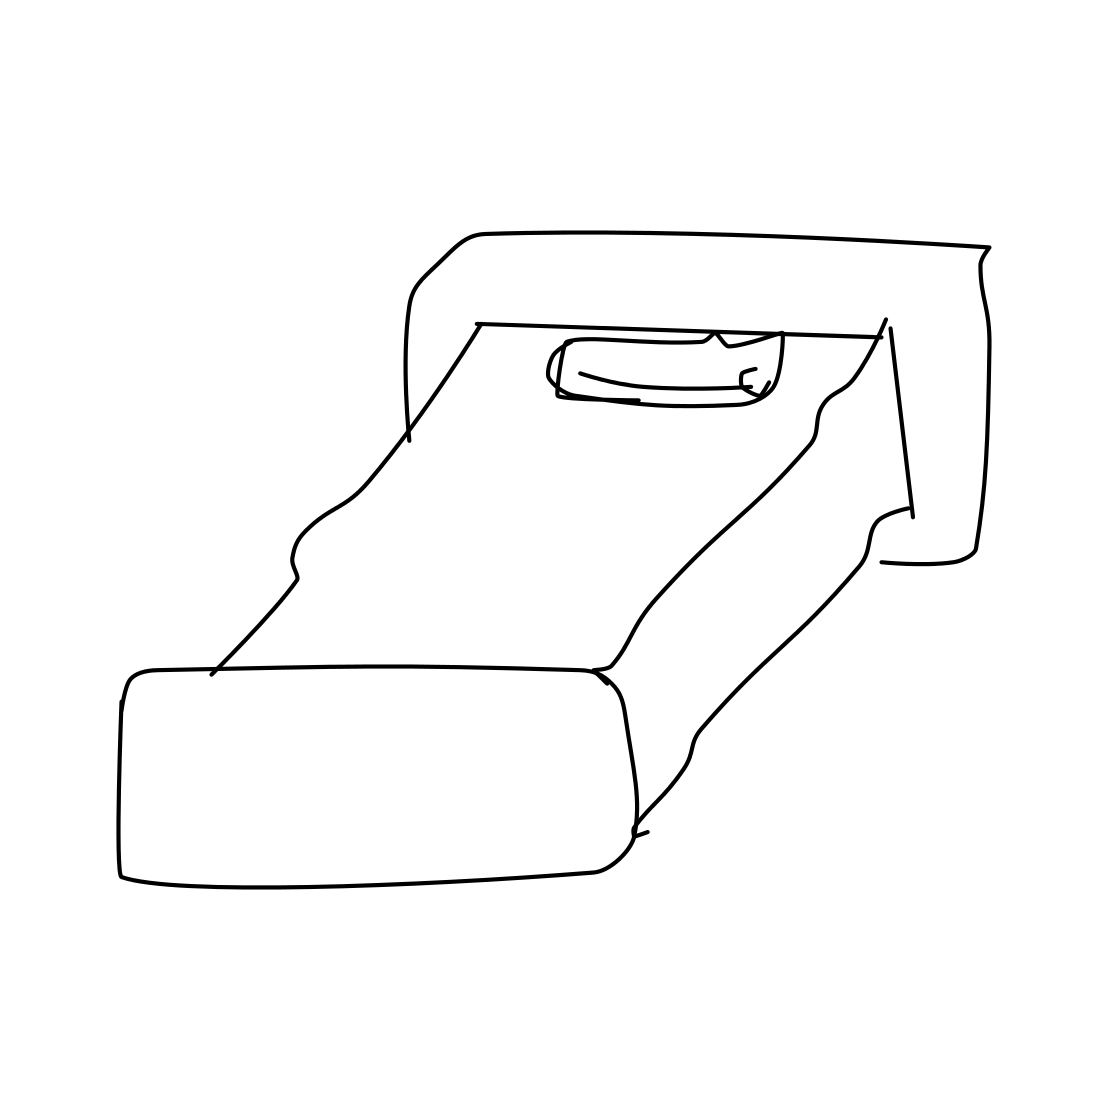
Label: bed